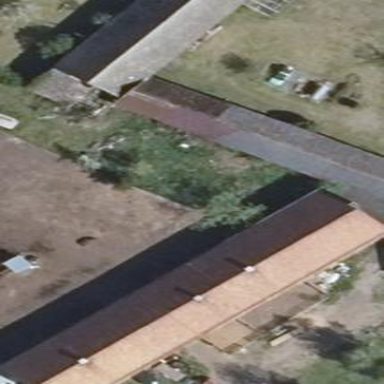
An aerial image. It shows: Gabled building with the roof oriented along its structure.